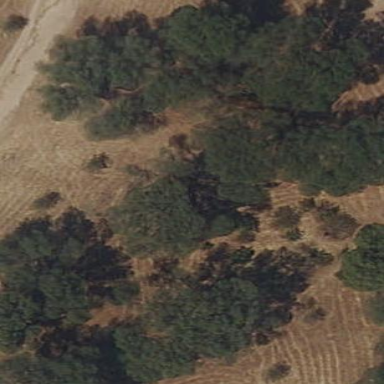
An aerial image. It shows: Forest with mix of leaf types.